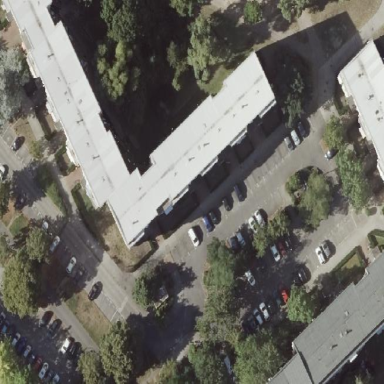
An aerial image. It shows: Parking available on the street side.